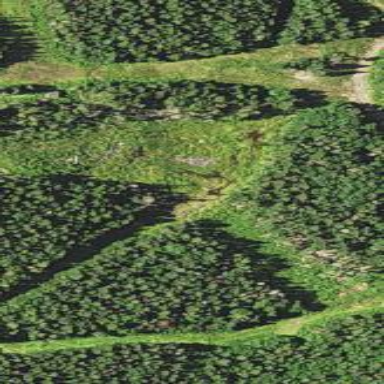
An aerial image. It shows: Coniferous forest area.